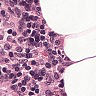
Metastatic tissue present: no